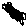
Label: cat